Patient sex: M
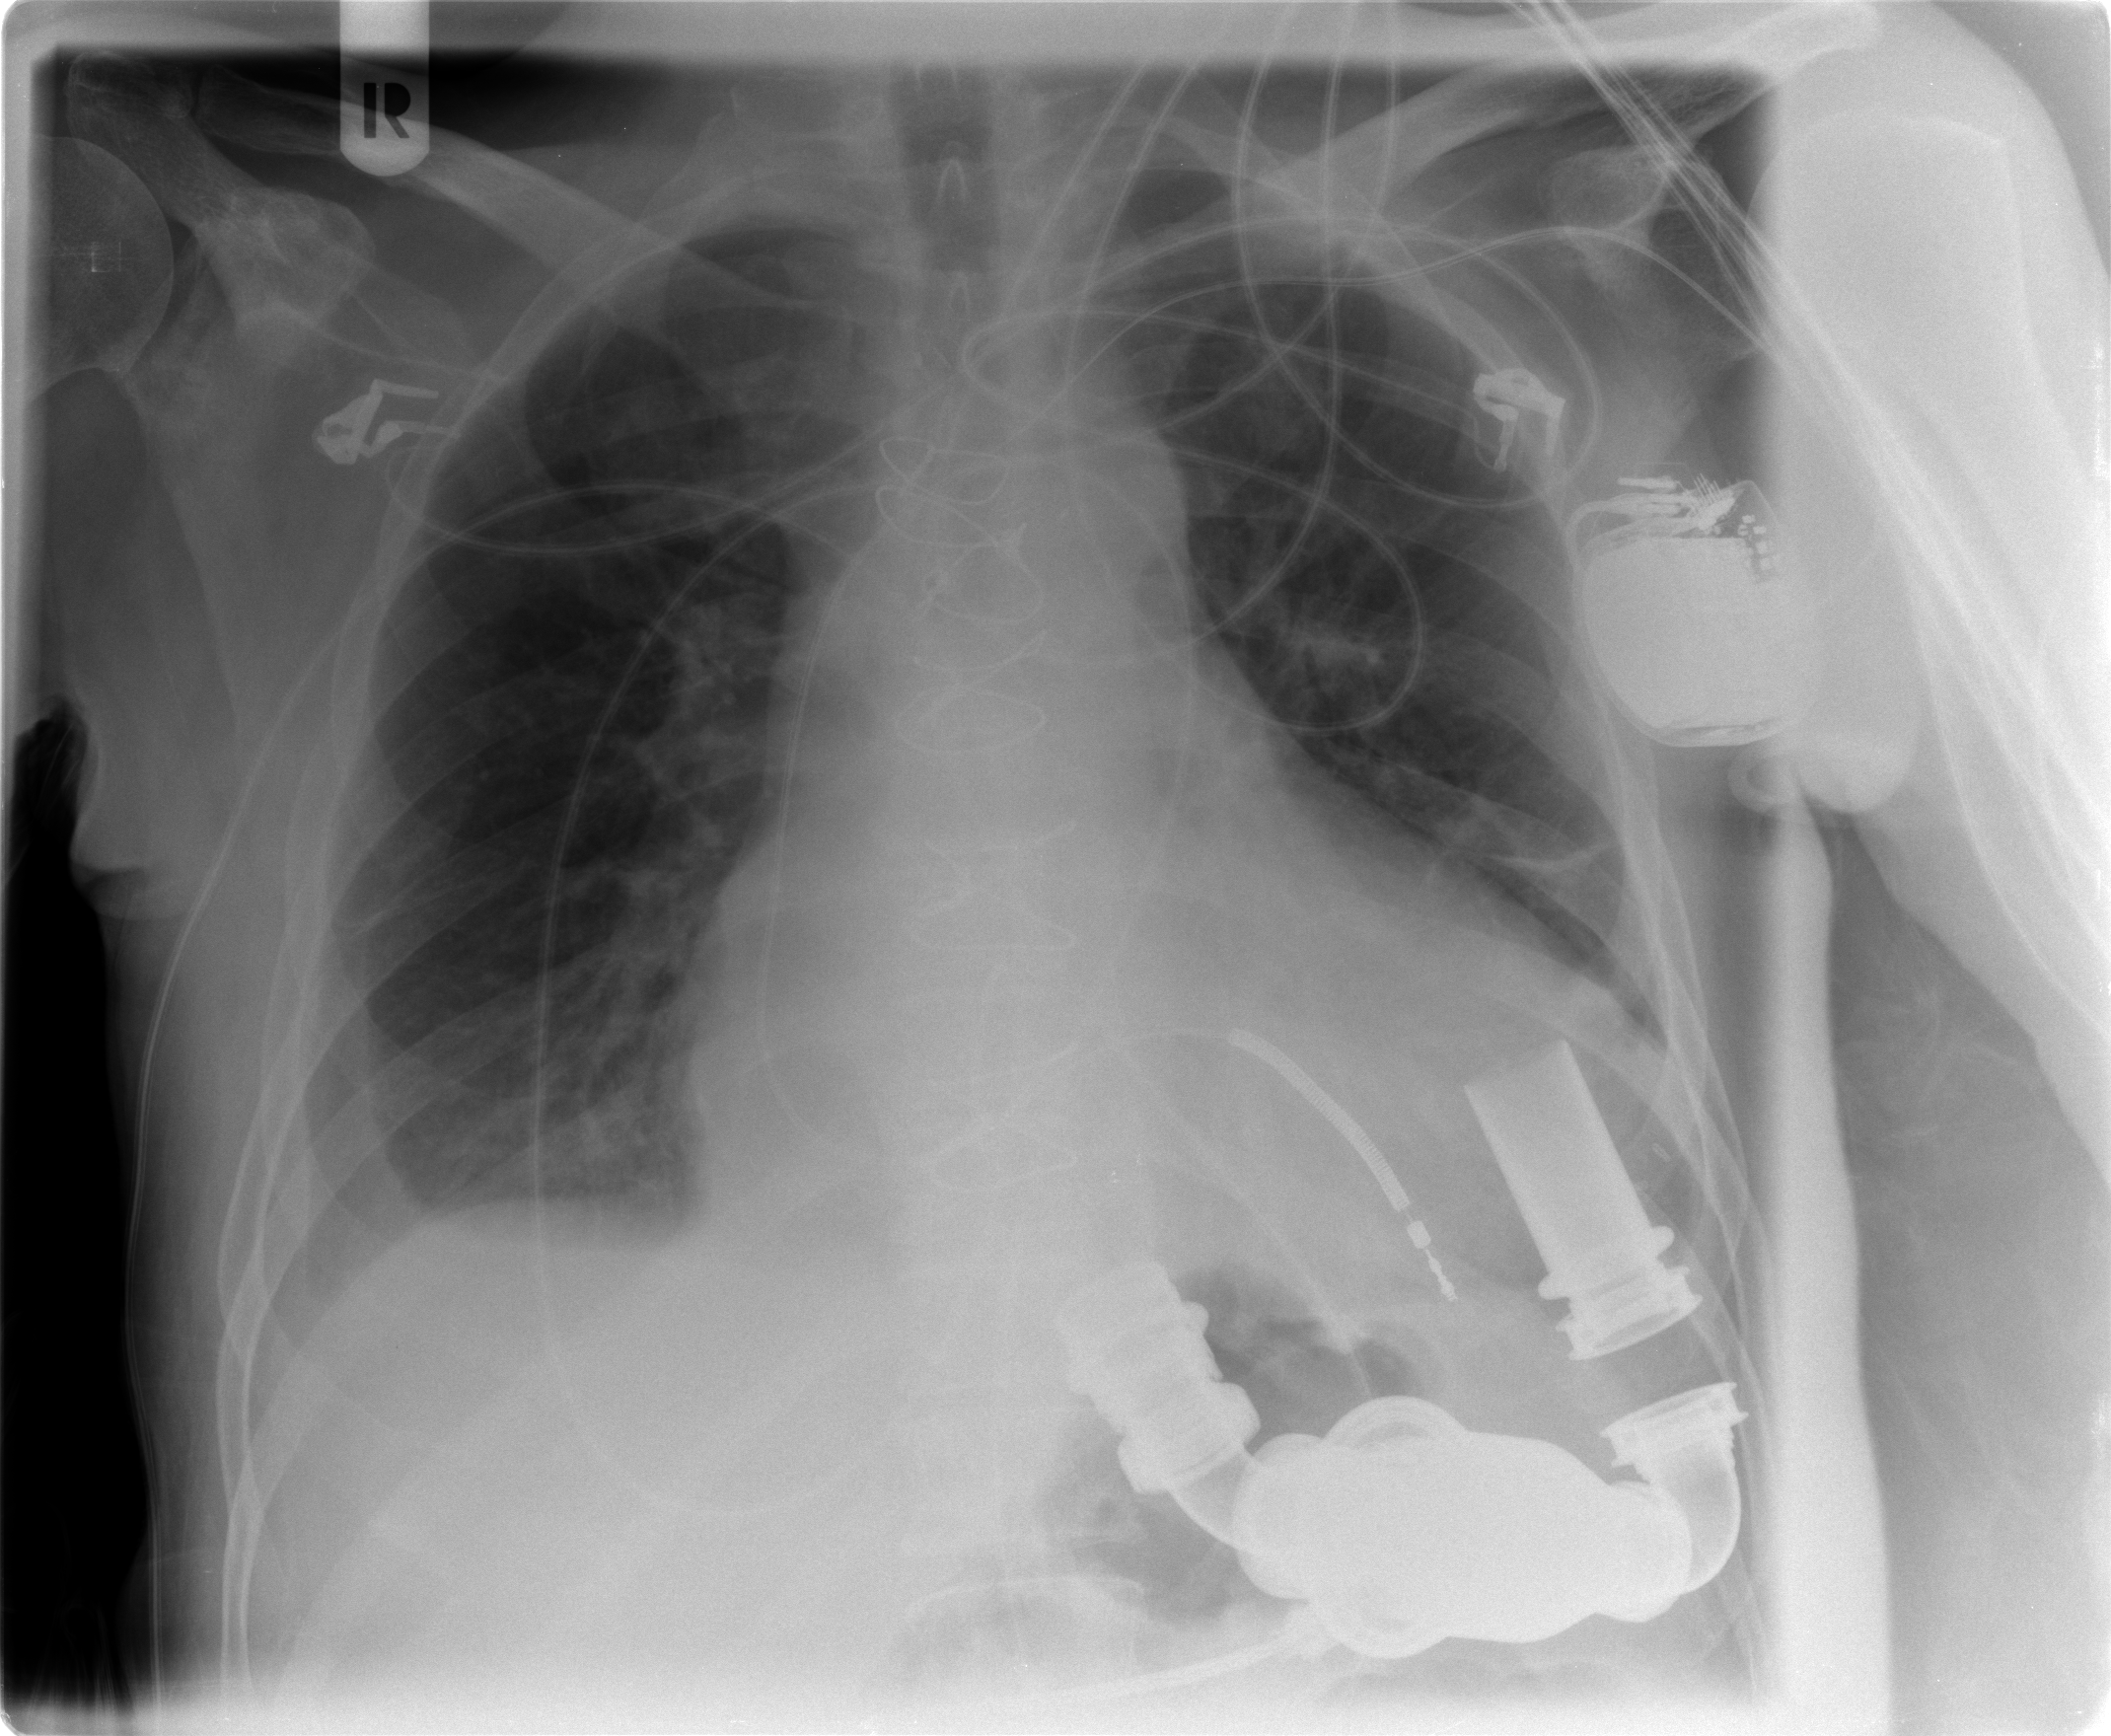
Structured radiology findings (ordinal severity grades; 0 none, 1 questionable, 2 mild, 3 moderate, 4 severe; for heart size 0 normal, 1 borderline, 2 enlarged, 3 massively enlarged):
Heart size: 3
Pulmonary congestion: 1
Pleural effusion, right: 2
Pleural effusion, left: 1
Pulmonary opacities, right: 1
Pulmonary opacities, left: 0
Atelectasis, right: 2
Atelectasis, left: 2